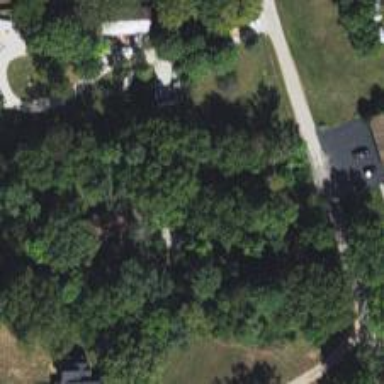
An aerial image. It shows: Driveway.